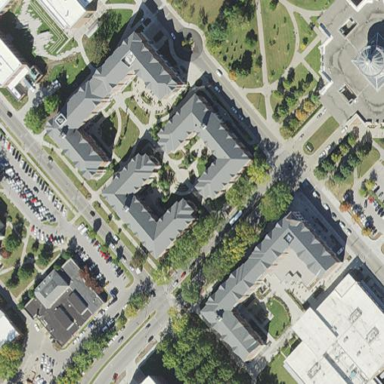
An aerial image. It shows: Dormitory building.